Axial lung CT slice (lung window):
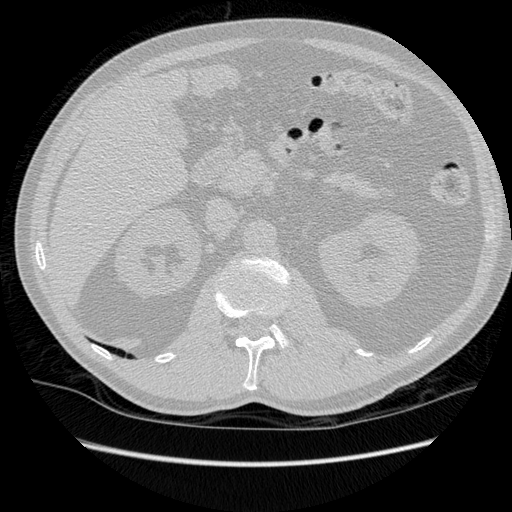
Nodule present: no